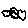
Label: moon